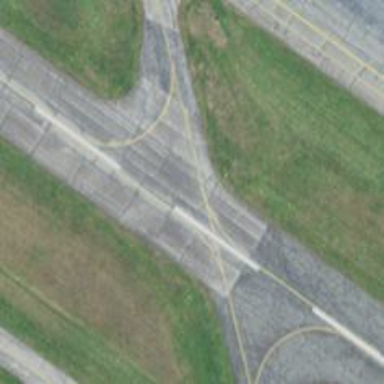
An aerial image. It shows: Image of taxiway at airport.